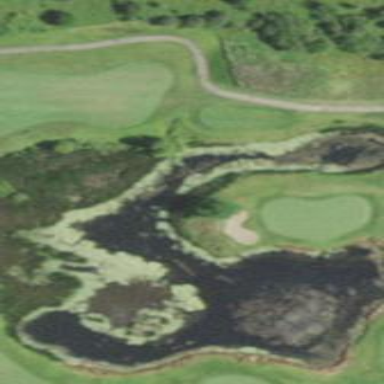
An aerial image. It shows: Water hazard on golf course.